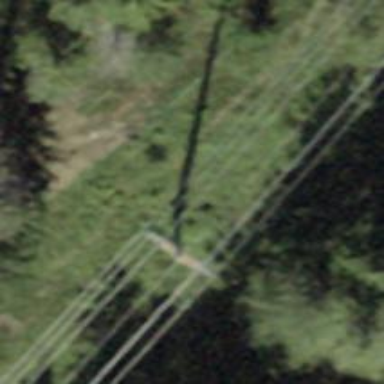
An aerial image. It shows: Power tower.